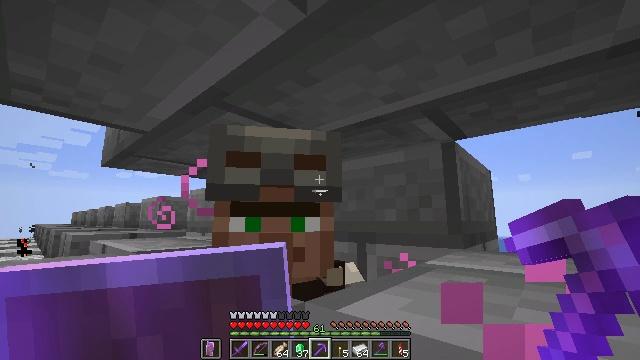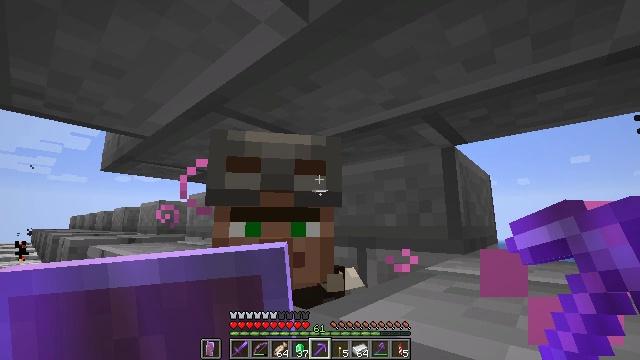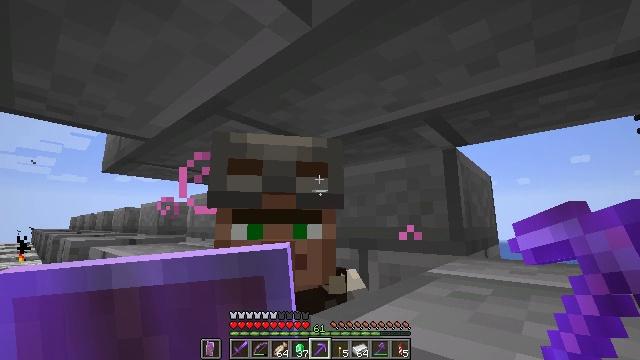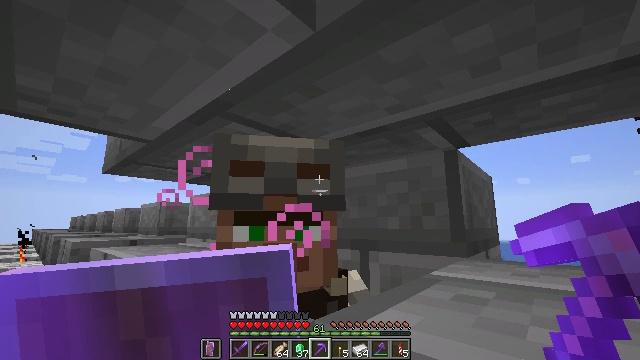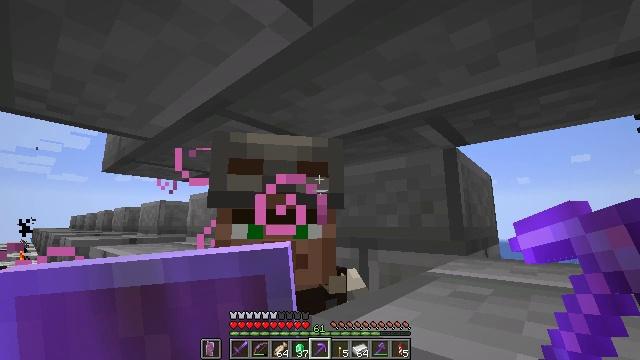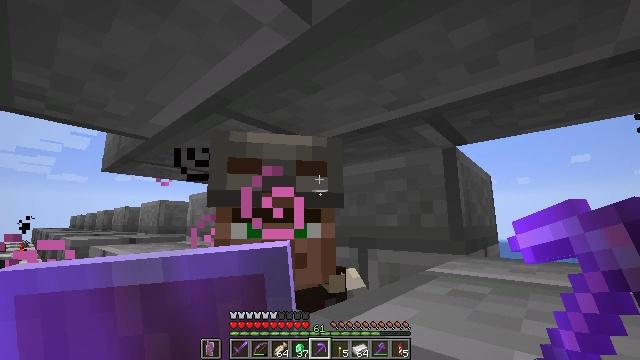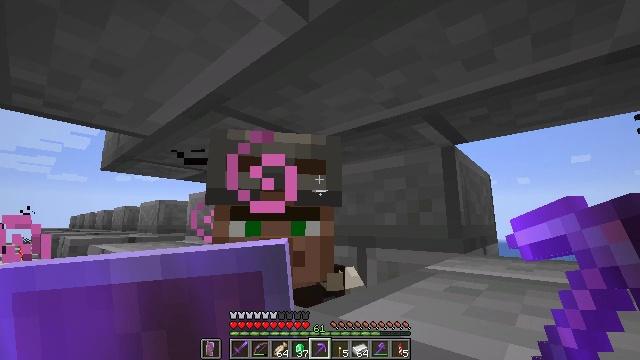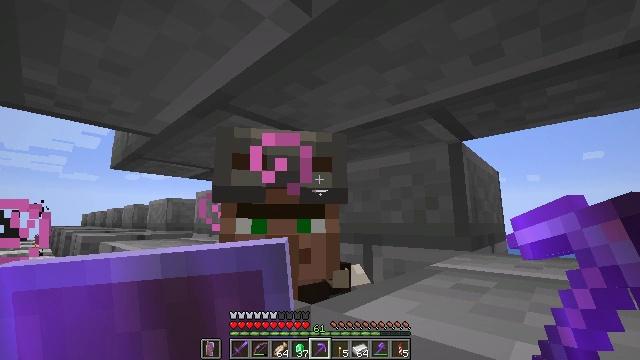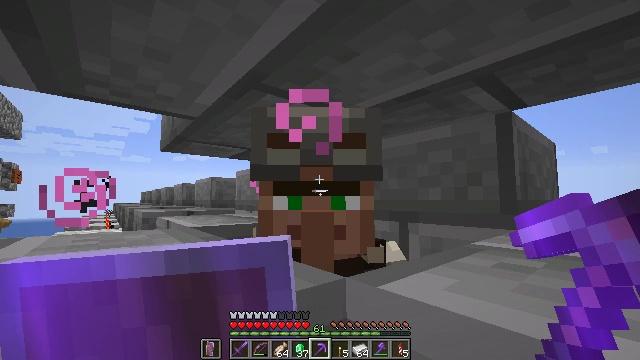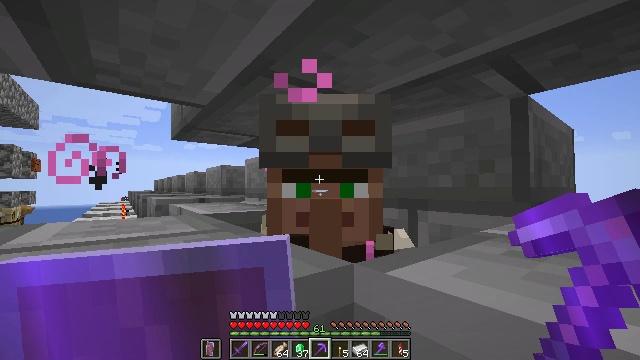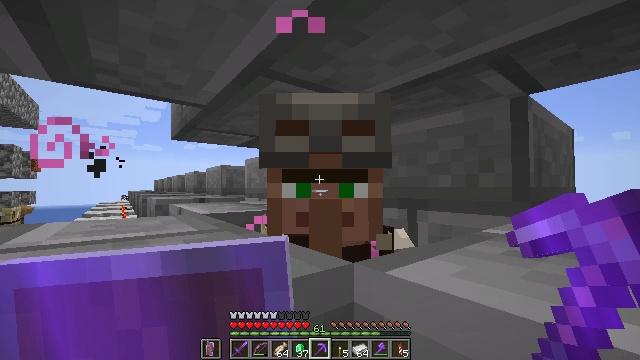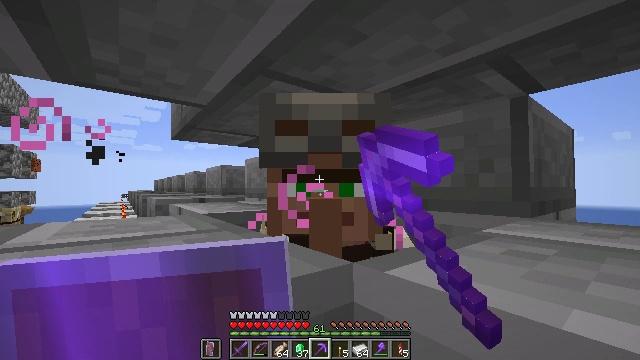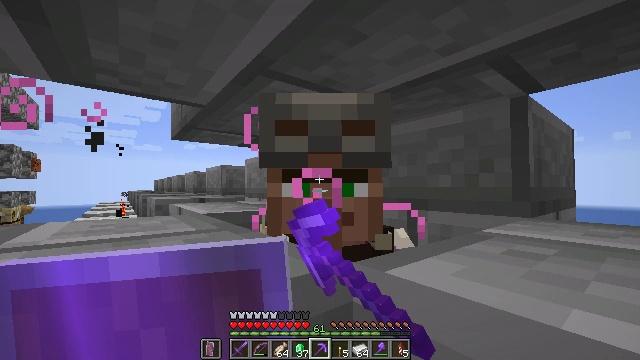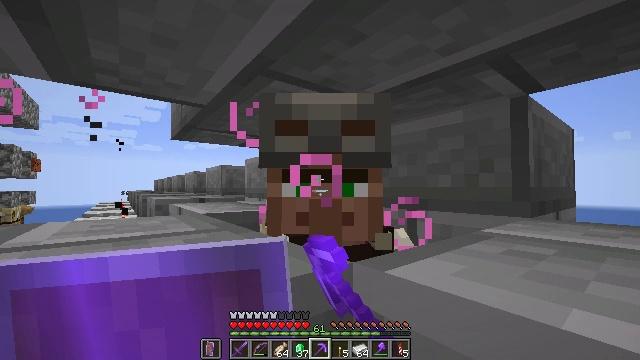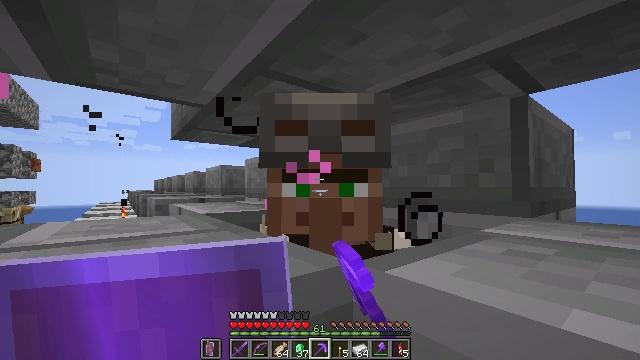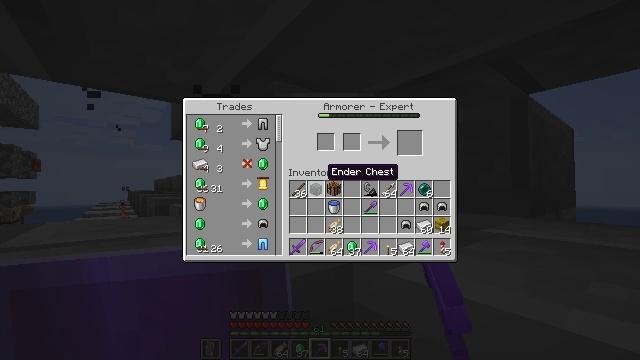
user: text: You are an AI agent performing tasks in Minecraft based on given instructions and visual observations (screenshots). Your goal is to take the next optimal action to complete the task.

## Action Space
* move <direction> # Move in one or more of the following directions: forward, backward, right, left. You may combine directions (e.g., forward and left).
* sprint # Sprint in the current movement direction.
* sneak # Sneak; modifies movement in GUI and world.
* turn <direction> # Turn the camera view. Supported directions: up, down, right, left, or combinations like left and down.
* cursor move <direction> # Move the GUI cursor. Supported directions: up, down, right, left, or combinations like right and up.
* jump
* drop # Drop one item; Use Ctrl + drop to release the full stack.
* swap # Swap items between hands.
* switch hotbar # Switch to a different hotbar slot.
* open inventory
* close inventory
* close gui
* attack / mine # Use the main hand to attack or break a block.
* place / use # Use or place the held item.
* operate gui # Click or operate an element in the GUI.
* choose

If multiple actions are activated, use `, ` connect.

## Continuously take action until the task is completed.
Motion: motion action
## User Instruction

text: Craft the chainmail helmet using the crafting table.
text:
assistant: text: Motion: move forward
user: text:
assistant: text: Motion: move forward
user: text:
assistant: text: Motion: move forward
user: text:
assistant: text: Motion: no_op
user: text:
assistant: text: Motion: no_op
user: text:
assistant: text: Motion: no_op
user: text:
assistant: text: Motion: turn left
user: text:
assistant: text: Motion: turn left and down
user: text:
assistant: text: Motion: turn left and down
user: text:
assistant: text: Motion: use / place
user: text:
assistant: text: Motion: use / place
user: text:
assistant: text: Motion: no_op
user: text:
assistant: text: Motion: no_op
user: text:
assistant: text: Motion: no_op
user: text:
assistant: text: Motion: no_op
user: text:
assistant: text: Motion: no_op
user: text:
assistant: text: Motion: no_op
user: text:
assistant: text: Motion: no_op
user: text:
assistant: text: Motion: no_op
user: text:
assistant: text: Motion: no_op
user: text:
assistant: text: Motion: no_op
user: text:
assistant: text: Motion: turn left
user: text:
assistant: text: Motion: turn left and down
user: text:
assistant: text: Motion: no_op
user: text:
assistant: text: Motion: no_op
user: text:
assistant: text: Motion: turn left and down
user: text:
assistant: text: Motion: turn left and down
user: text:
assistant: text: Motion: no_op
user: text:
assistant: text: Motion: no_op
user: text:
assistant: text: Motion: no_op